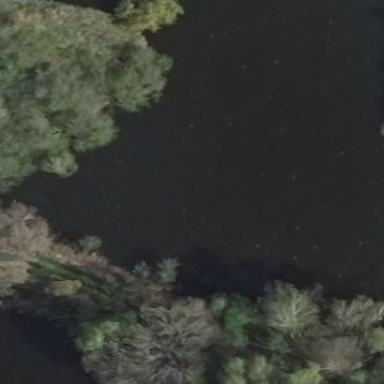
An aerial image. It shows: Pond surrounded by natural water.